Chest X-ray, PA view. Patient: 26 years old, sex F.
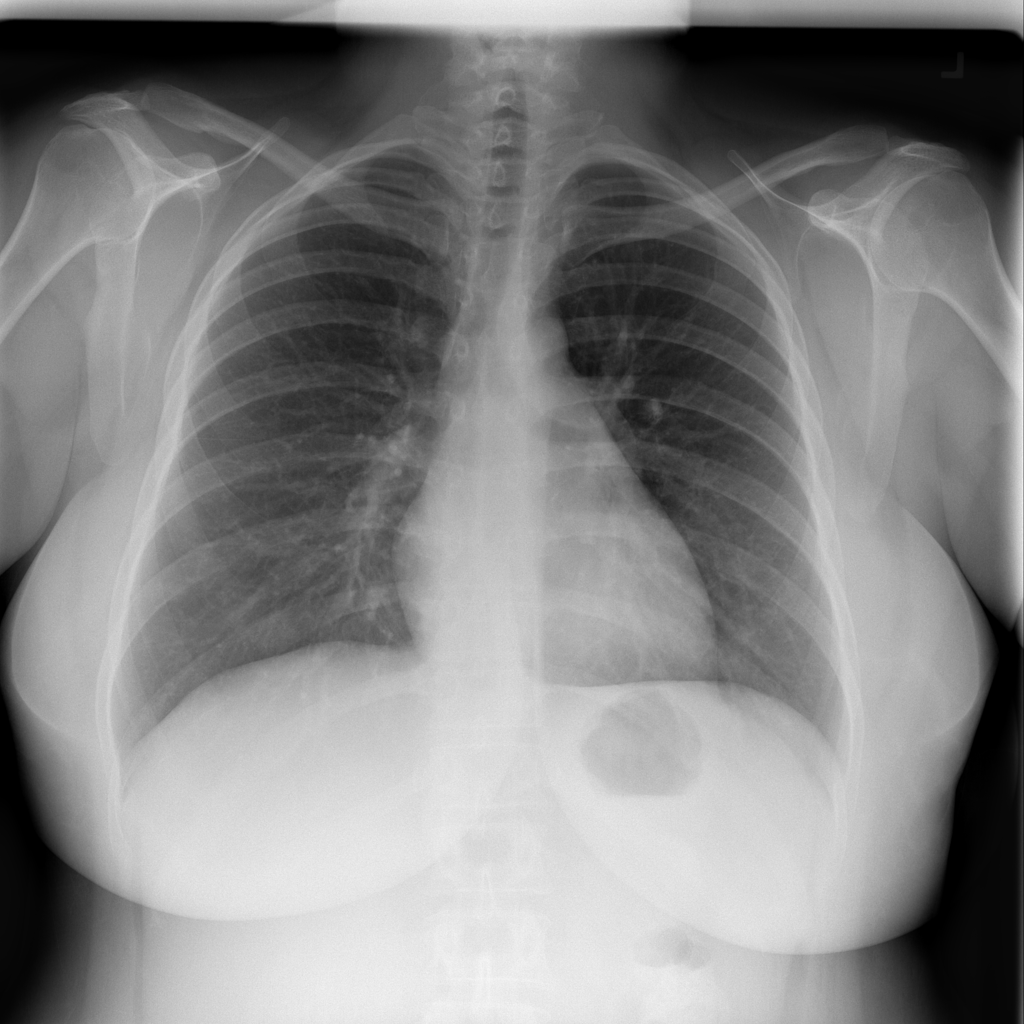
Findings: No Finding